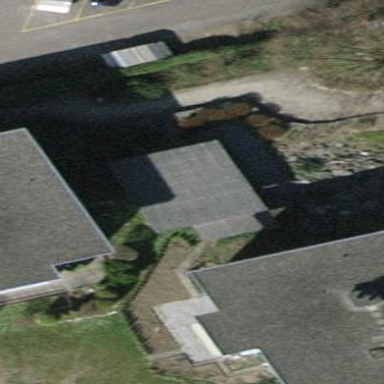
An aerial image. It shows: View of roof of building.